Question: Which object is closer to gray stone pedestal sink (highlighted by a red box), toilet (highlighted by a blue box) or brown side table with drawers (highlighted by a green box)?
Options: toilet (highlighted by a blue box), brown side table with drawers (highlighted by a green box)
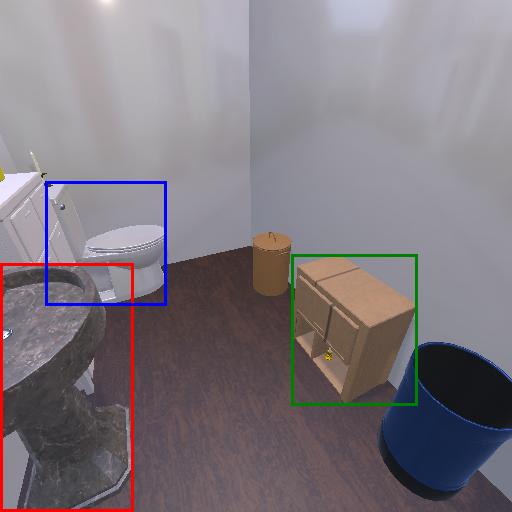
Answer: toilet (highlighted by a blue box)